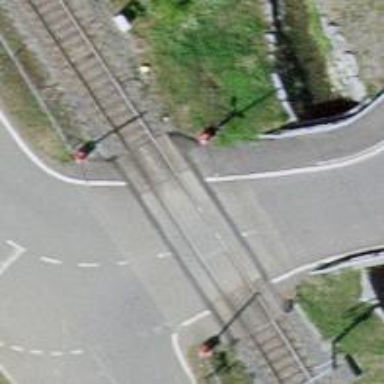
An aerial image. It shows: Railway level crossing.